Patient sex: F
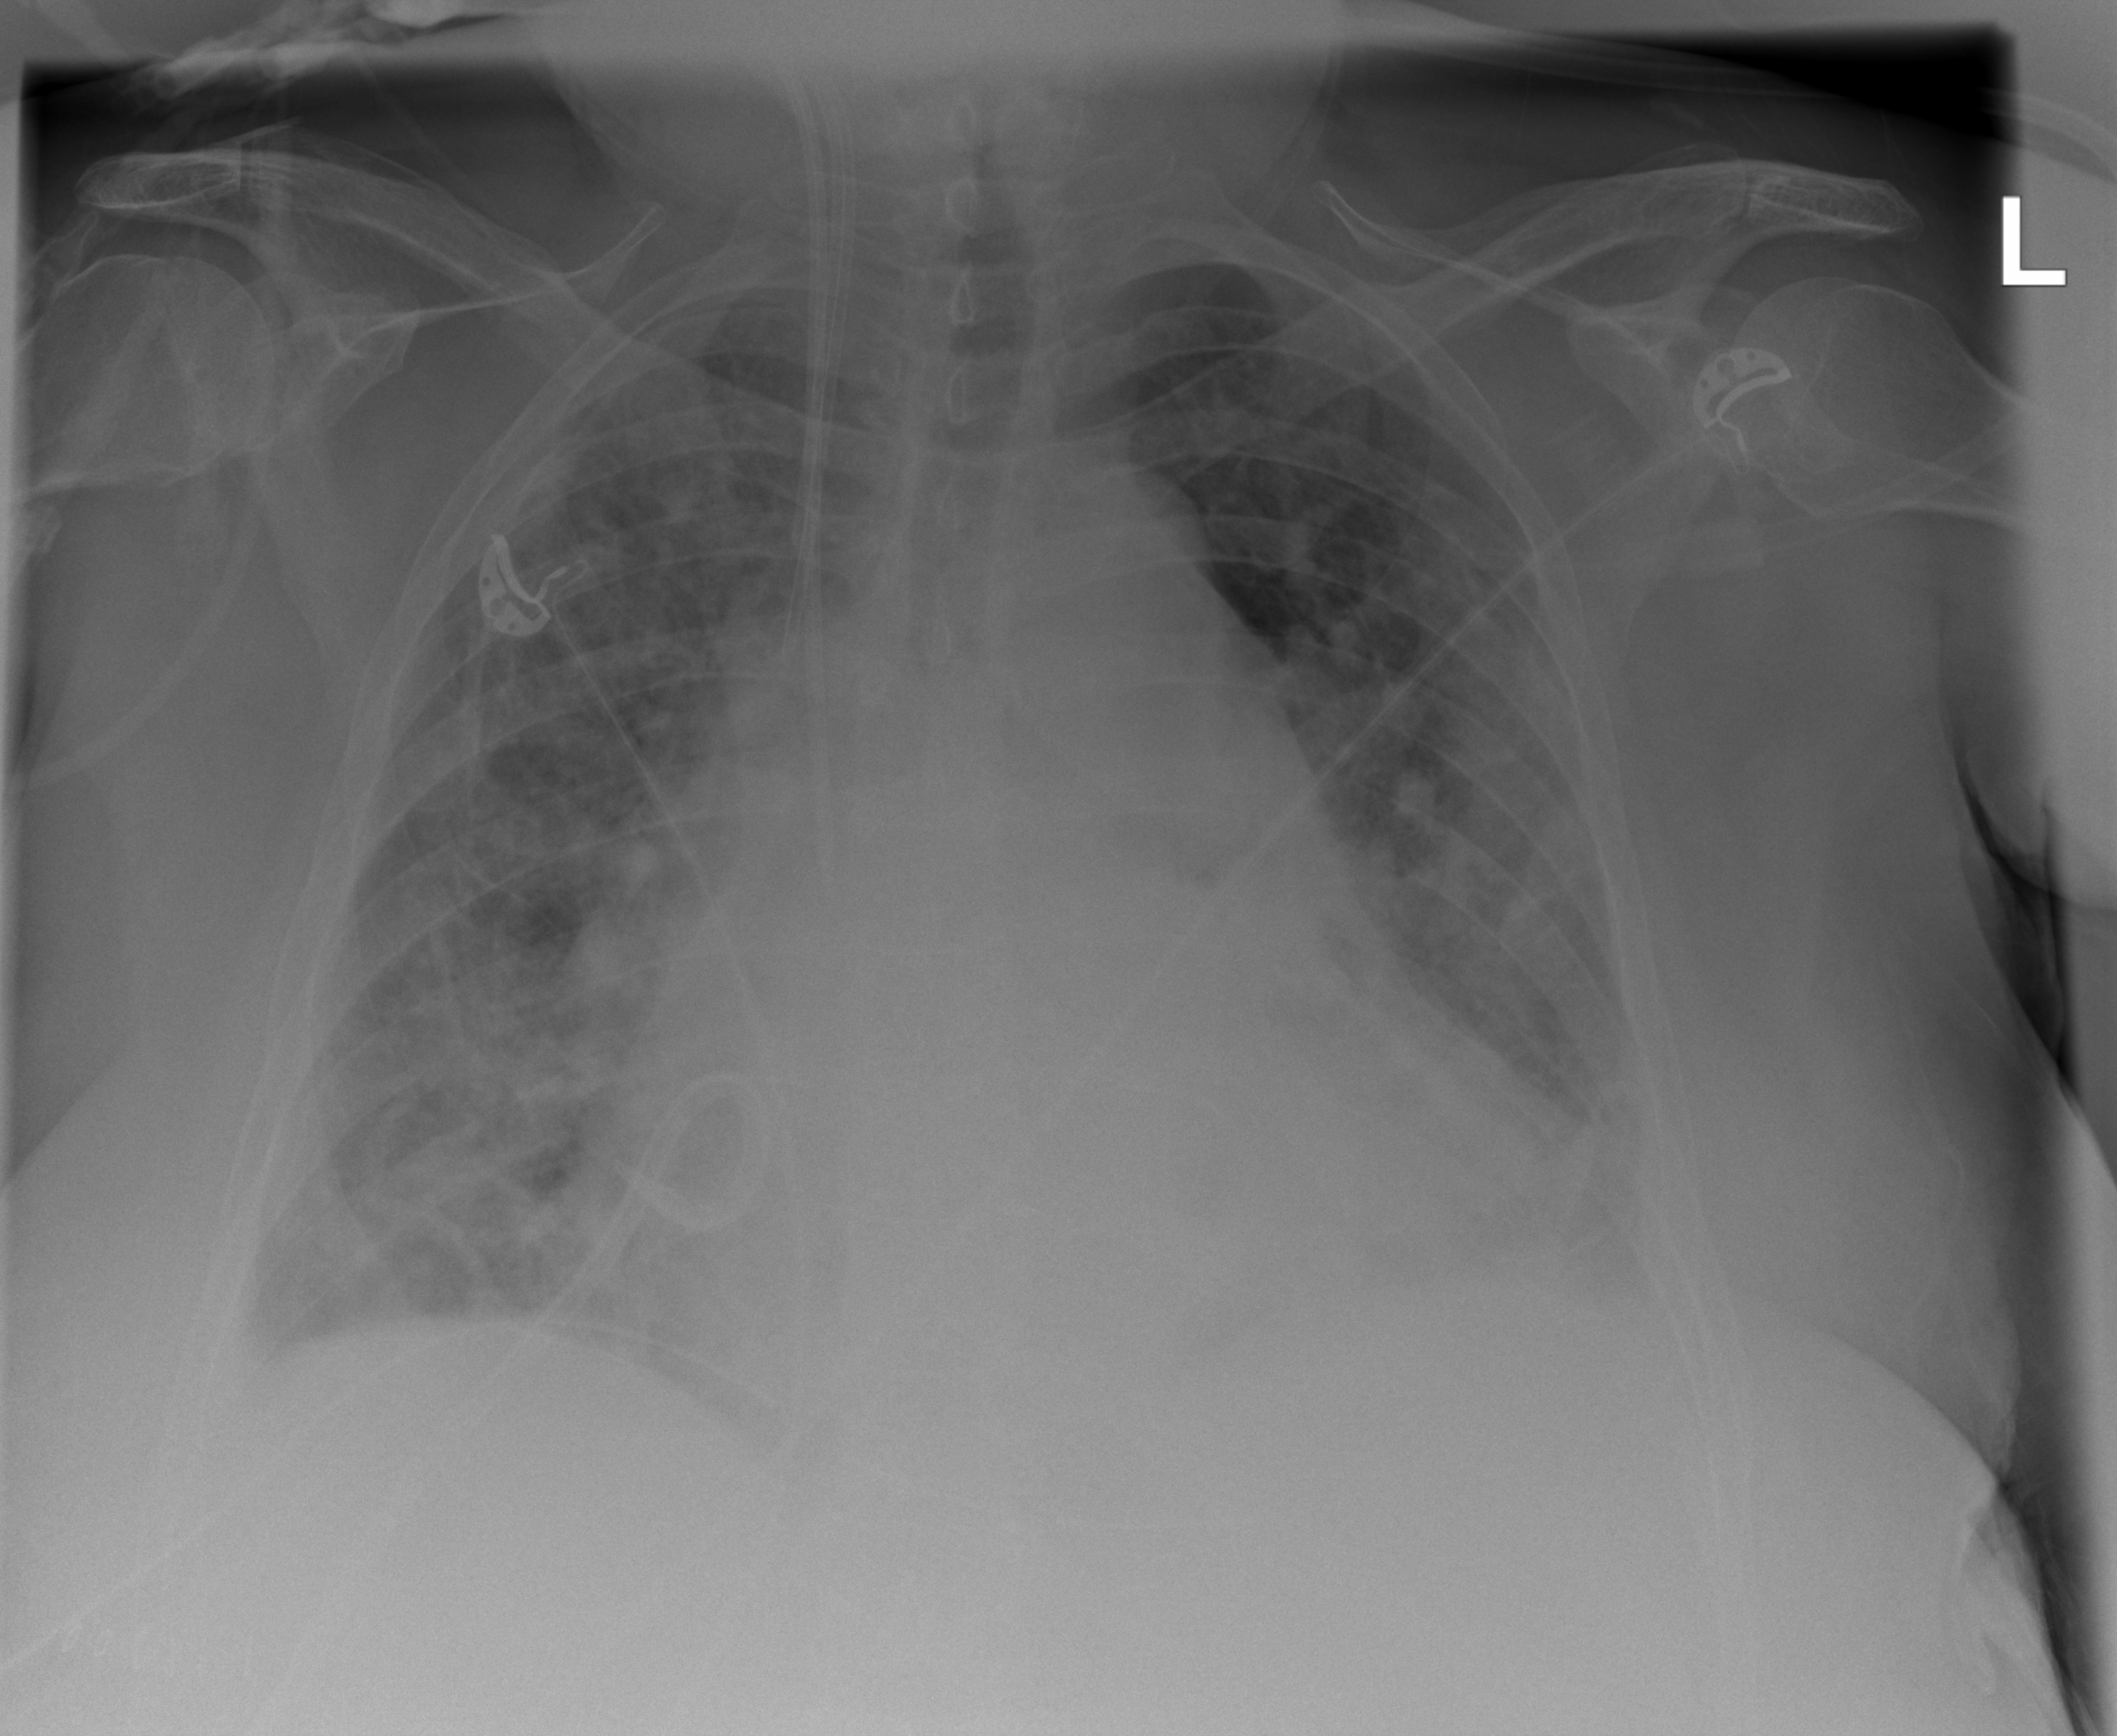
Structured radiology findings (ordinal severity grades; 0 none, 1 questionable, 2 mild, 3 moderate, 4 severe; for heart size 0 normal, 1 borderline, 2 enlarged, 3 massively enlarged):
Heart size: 3
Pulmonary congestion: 2
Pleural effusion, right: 2
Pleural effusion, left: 2
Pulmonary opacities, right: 3
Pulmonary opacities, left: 3
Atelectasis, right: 2
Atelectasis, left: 2